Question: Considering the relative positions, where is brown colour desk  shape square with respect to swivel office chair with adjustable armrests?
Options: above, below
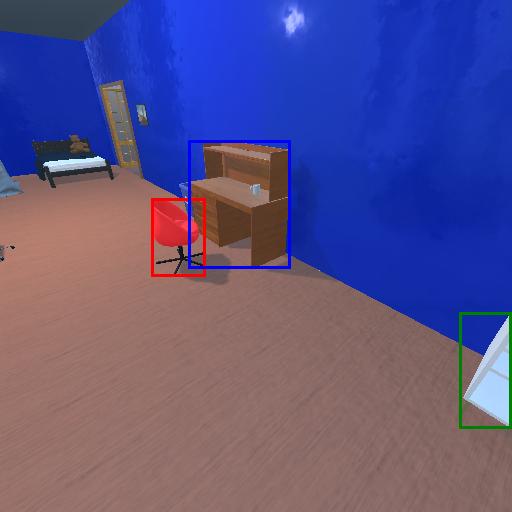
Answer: above